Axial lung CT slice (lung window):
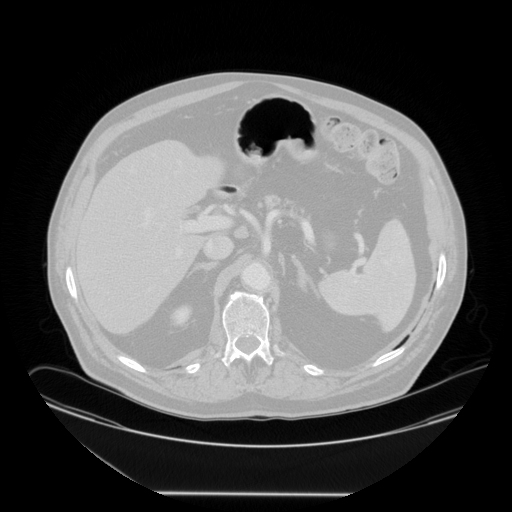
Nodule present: no